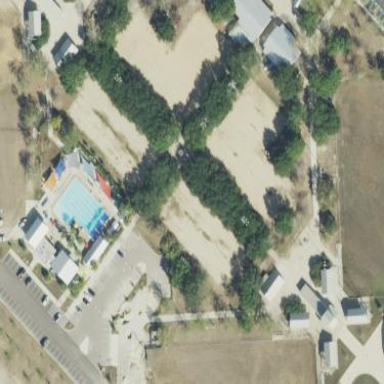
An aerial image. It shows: Sandy pitch for beach volleyball.